Field crop: tomato
Growth stage: 1
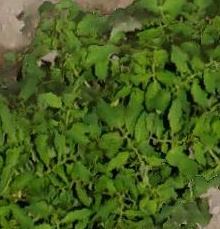
Species: tomato